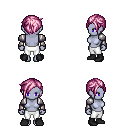
a pixel art fantasy rpg character, female body template, dark elf, purple skin, steel arm armor, white pants, pink pixie cut hairstyle, black shoes, four views (front, back, left, right), 2x2 character sprite sheet, small pixel art, hard edges, no anti-aliasing